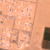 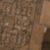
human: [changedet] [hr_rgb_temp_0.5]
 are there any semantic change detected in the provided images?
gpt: Many houses were edified in the housing development on the left.